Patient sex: M
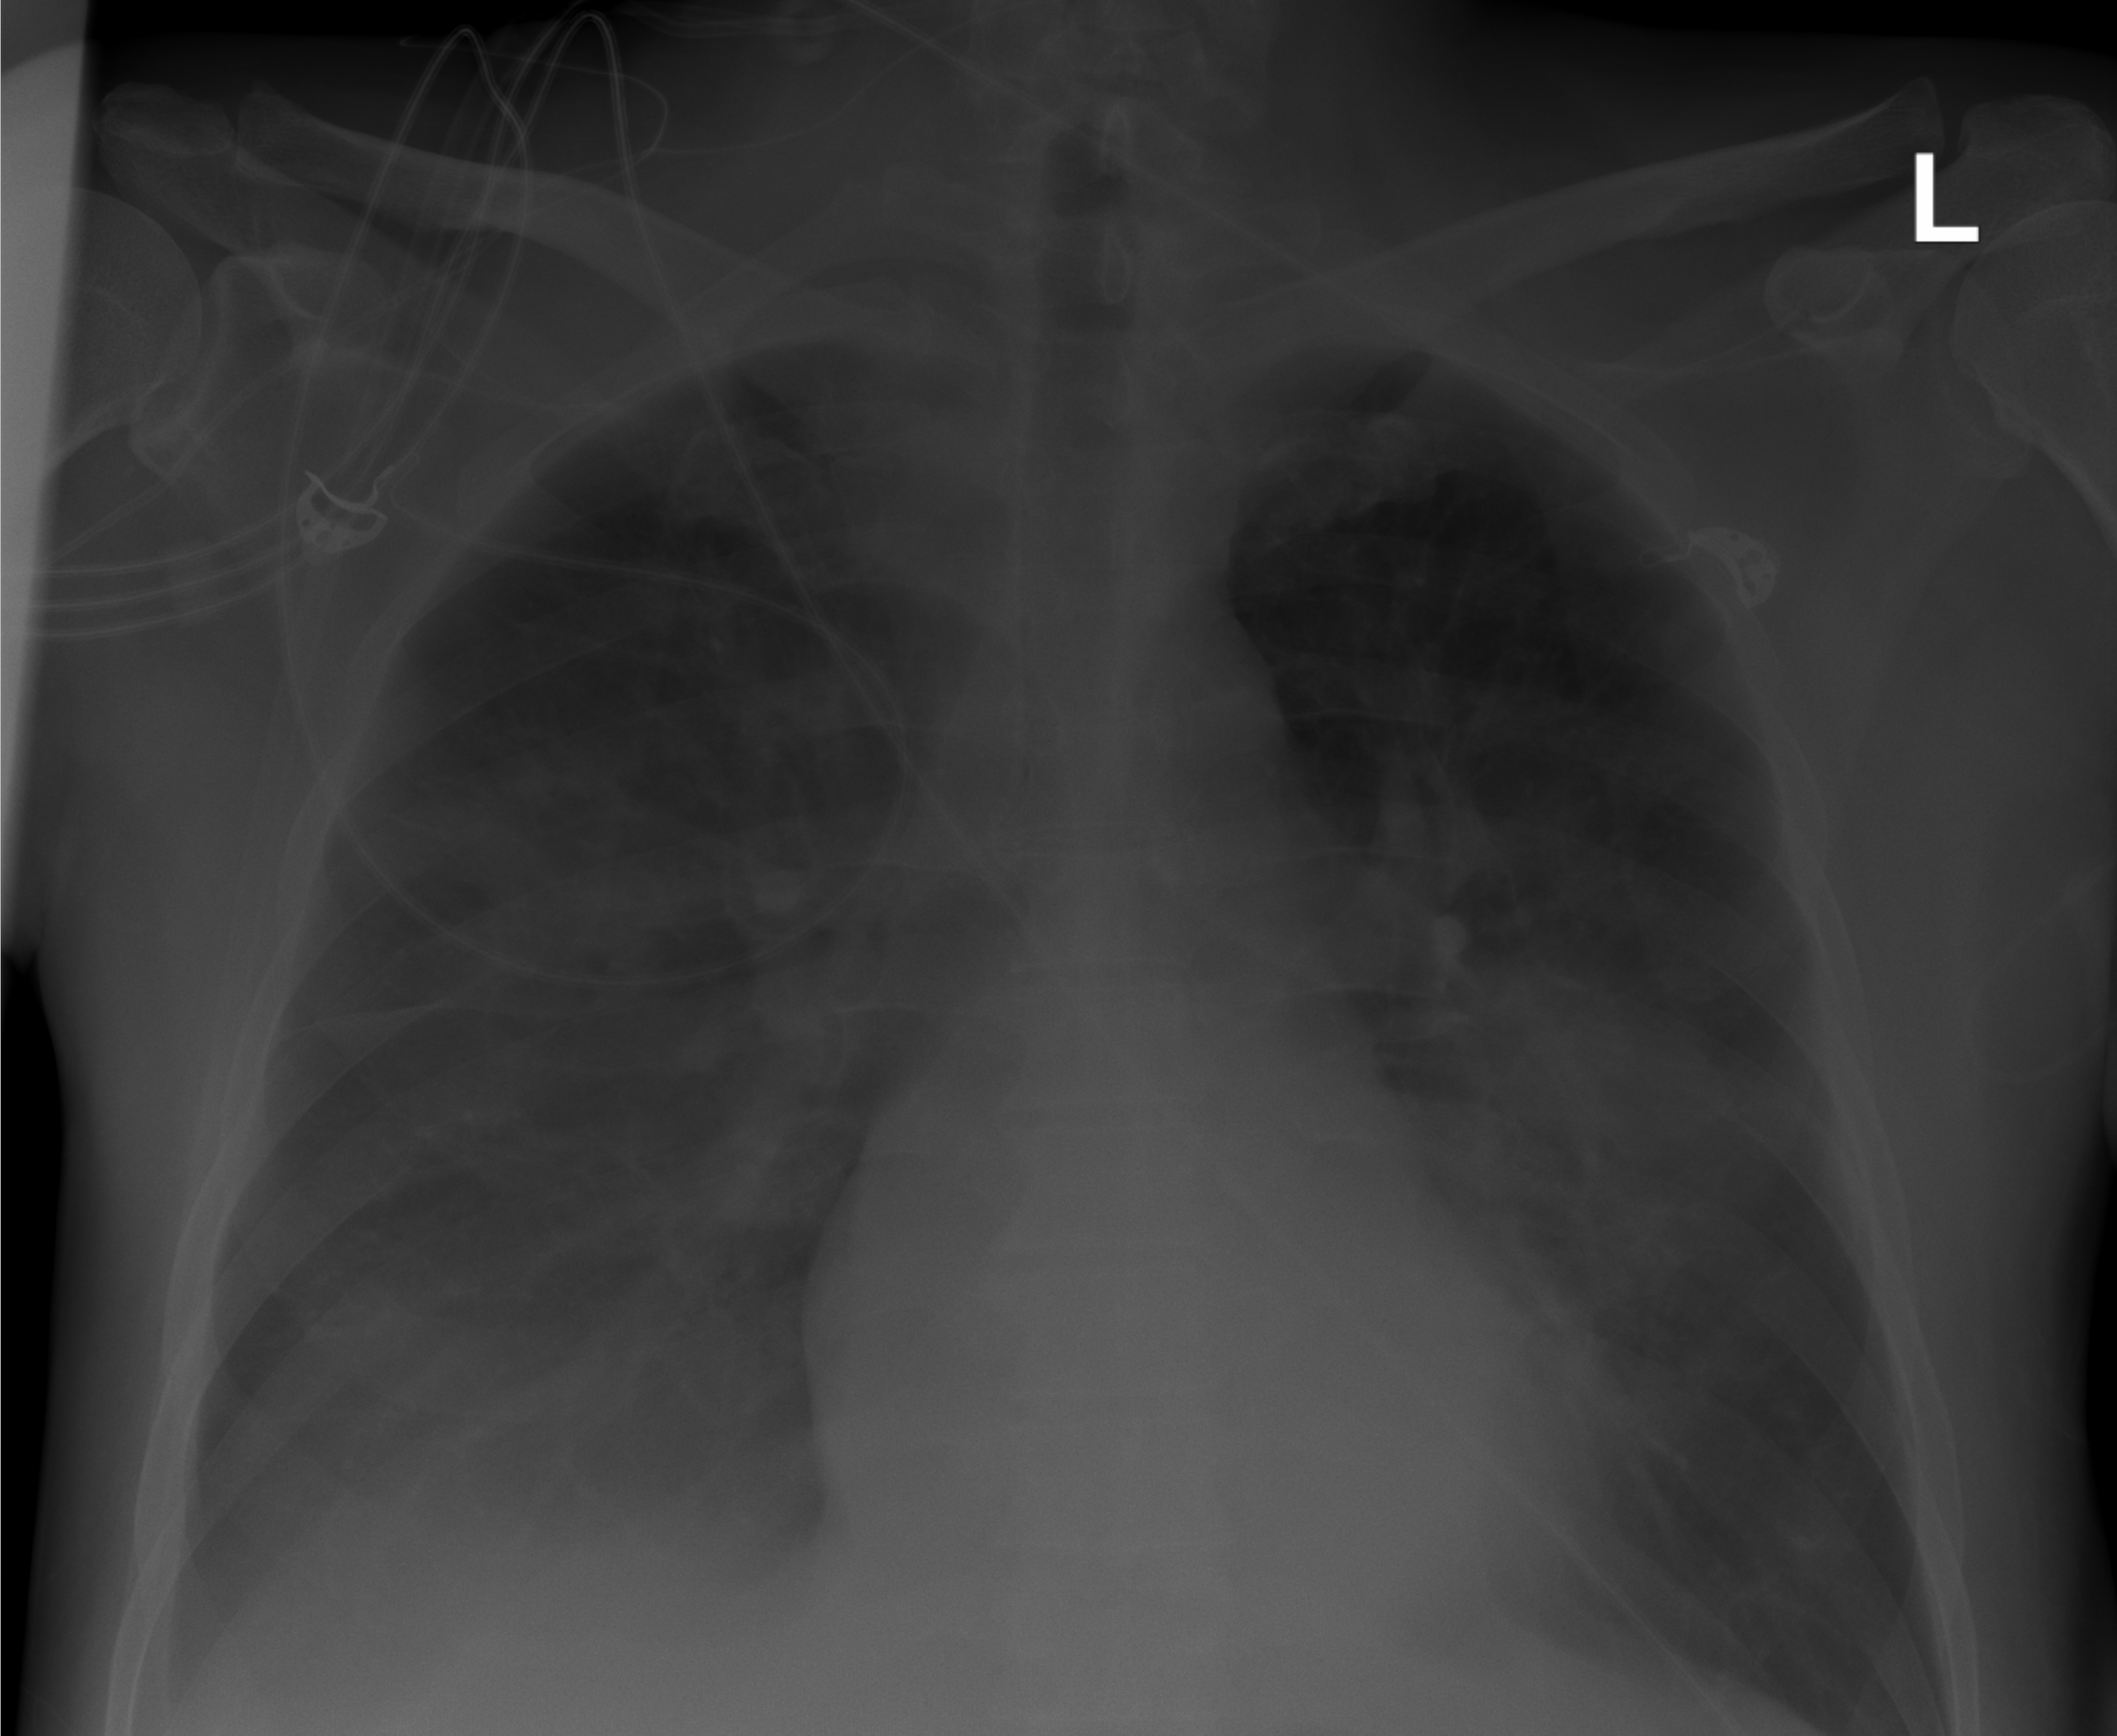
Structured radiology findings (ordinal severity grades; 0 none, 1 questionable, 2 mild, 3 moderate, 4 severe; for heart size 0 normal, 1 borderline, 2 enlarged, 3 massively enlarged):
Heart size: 0
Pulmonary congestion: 2
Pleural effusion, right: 3
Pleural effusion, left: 3
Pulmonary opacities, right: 2
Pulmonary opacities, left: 2
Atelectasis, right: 2
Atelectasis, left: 2